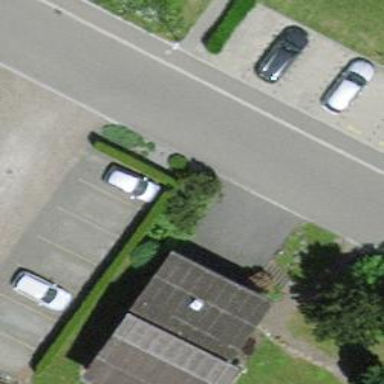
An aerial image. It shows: Hedge barrier.